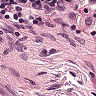
Metastatic tissue present: no